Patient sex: M
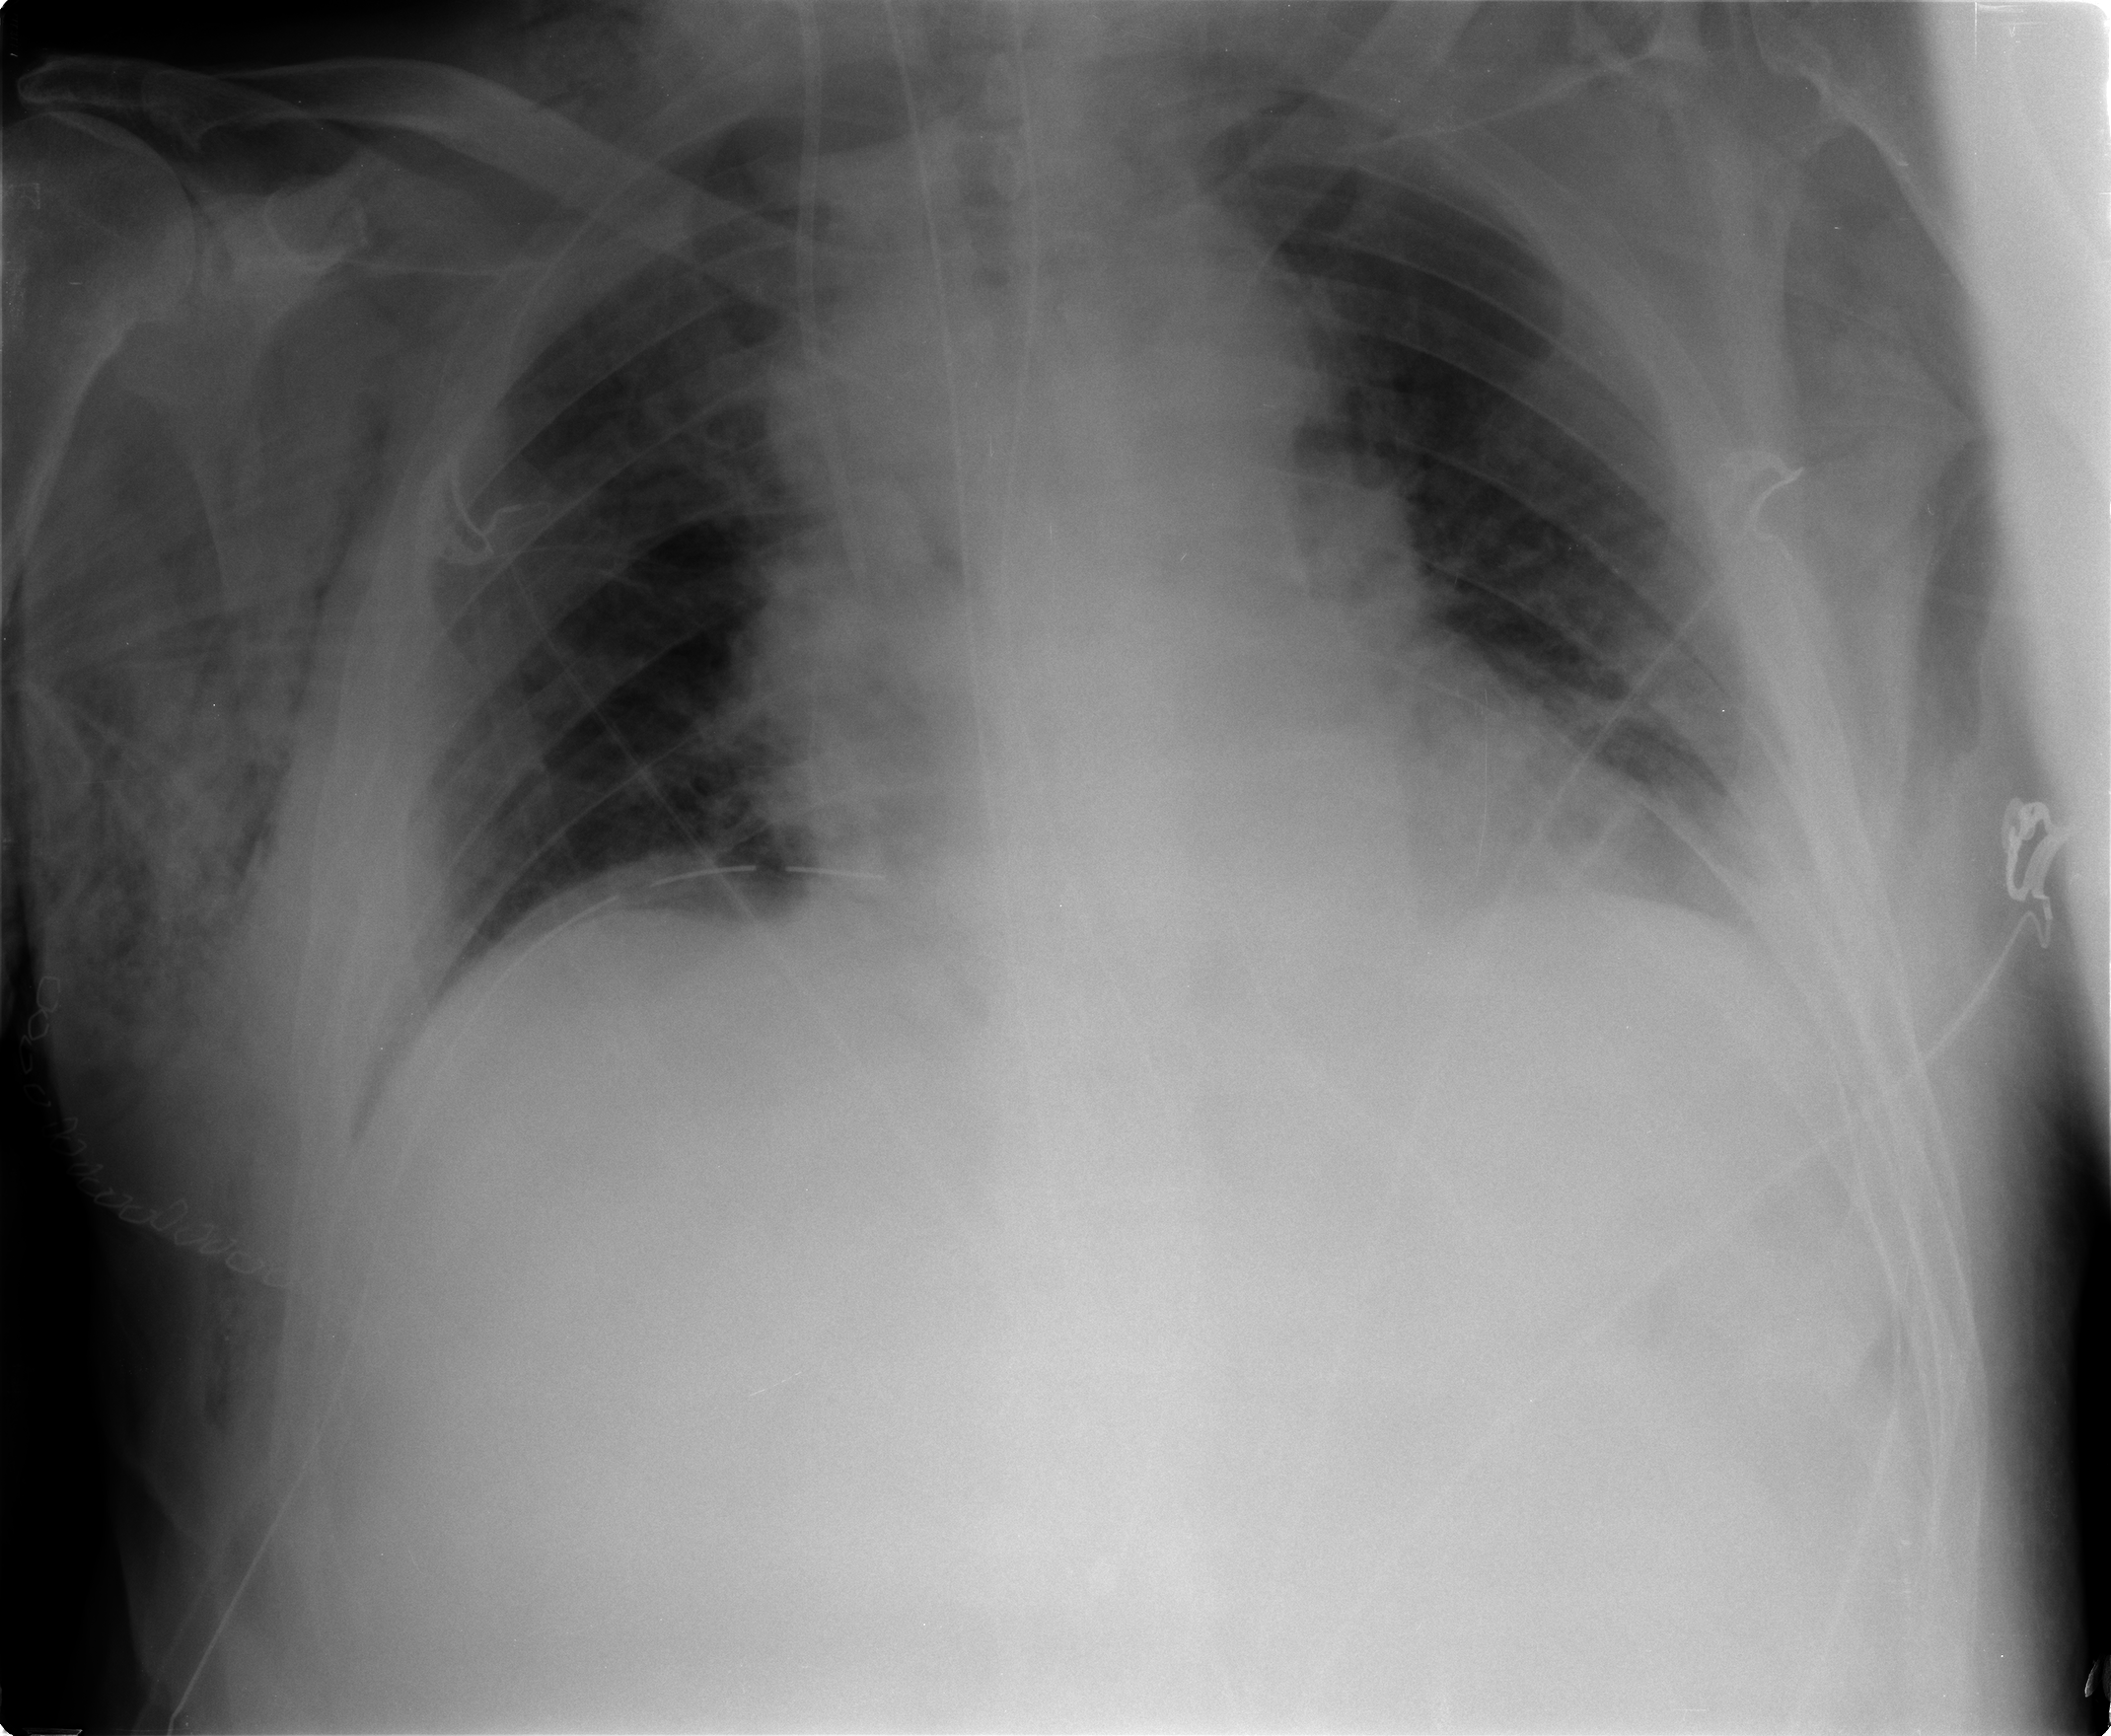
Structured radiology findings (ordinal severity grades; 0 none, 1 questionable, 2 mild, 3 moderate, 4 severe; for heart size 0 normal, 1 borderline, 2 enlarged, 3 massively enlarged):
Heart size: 2
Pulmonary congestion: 1
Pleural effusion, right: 0
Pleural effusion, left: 2
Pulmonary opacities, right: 0
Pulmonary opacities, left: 0
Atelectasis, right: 1
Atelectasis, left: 2